Question: I have my data as follows:
'''
Date Medicine1 Medicine2 Medicine3 Medicine4
2014-01-01 0.986 0.897 0.765 0.566
2014-02-01 0.989 0.888 0.778 0.587
2014-03-01 0.991 0.867 0.788 0.565
2014-04-01 0.982 0.883 0.771 0.532
2014-05-01 0.995 0.873 0.799 0.588
'''
I am using matplot( ) function to plot the above data. Following is my code:
'''
med_temp = as.matrix(Medicine[,2:(length(Medicine[1,]))])
matplot(med_temp, type = c("b"), pch = 1, col = 2:(length(Medicine[1,])))
'''
Following is the plot:

I would want the Column Headers as ylim and Date column as xlim. I tried using
'''
ylim = as.vector("Medicine1","Medicine2","Medicine3","Medicine4") and
ylim = c("Medicine1","Medicine2","Medicine3","Medicine4")
'''
Both of these are giving me errors. What do I do to get in the format I want? Is there a way to do it?
Thanks in advance for the help
Real Data :
'''
Month Retention1 Diff
Month1 100.0 0.0
Month2 95.5 -4.5
Month3 90.6 -4.9
Month4 85.9 -4.7
Month5 82.0 -3.9
'''
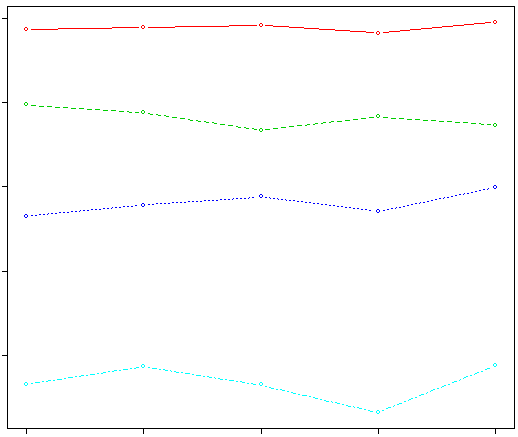
Answer: I think you're playing around with the wrong parameter here. 'ylim=' and 'xlim=' are for controlling the range of values along an axis, they have nothing to do with labeling the axis. So maybe you want something like
'''
med_temp = as.matrix(Medicine[,2:(length(Medicine[1,]))])
matplot(med_temp, type = c("b"), pch = 1, col = 2:(length(Medicine[1,])), xaxt="n")
axis(1, at=1:nrow(med_temp), labels=Medicine$Date)
axis(4, at=med_temp[nrow(med_temp), ],labels=colnames(med_temp), 4)
'''